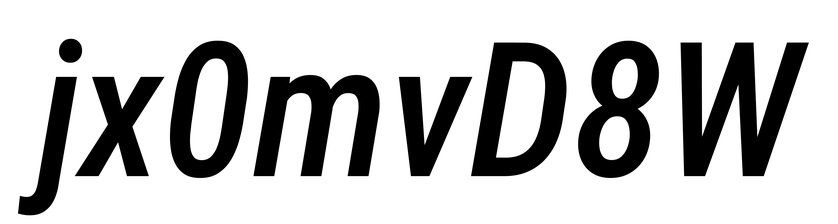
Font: Roboto-Italic_Condensed_Medium_Italic